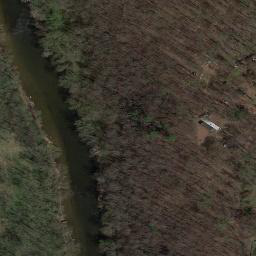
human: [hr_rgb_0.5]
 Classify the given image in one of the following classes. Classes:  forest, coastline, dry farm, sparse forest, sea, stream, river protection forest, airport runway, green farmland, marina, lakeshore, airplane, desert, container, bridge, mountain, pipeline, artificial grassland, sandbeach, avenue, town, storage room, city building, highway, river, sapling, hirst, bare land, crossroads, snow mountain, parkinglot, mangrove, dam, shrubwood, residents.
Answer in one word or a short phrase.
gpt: river